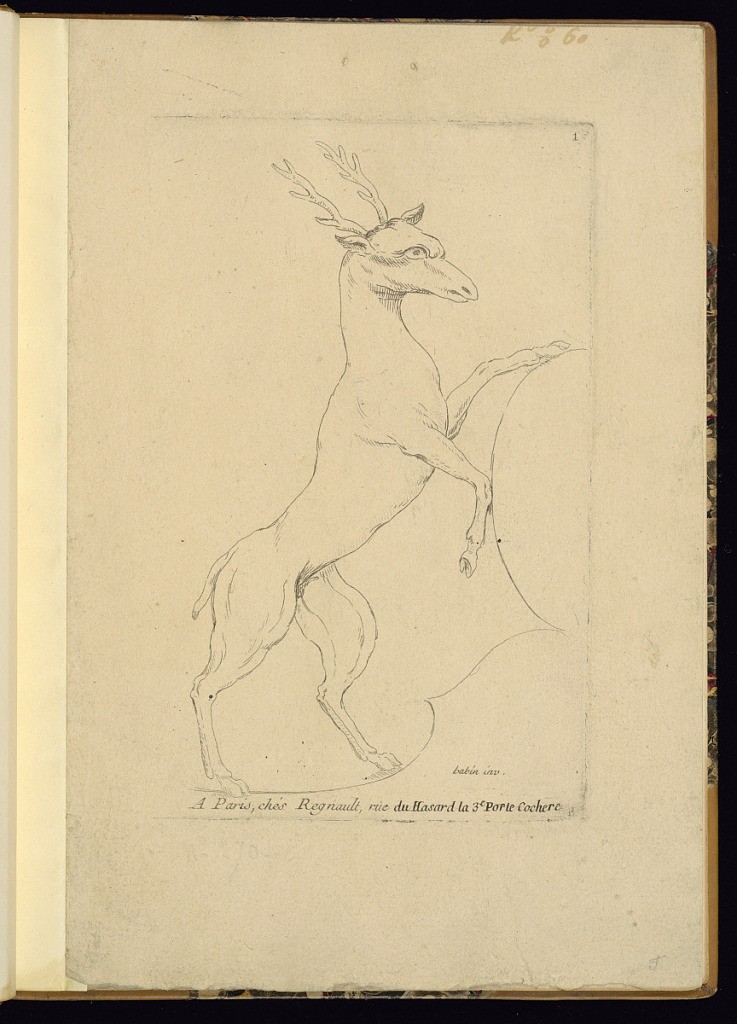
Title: Metalwork Design
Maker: Babin, French, ca. 1750
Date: ca. 1780
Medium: Etching on paper
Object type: Print
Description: Design for ironwork/ metalwork - a deer supporting a blank coat of arms. The plate is numbered and signed.